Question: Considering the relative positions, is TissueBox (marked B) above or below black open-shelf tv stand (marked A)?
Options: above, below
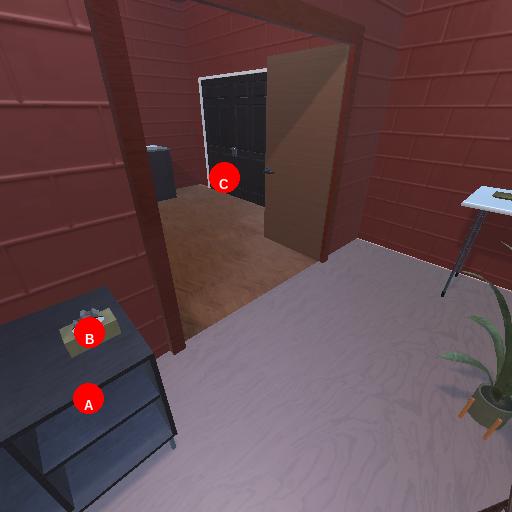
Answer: above